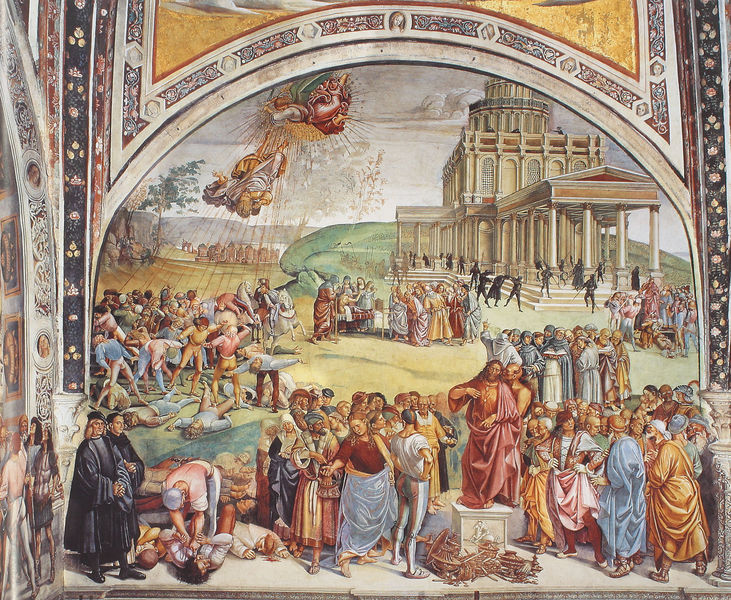
Titel: Cappella Nuova (Cappella della Madonna di S. Brizio)
Künstler: Fra Angelico
Standort: Orvieto, Dom, Cappella Nuova (Cappella della Madonna di S. Brizio) (EU - I - Umbrien)
Schlagwörter: blau, gemälde, gott, kampf, mann, wolken, menschen, stadt, frau, männer, säulen, rot, malerei, versammlung, architektur, tod, kirche, pferd, pferde, engel, bogen, treppe, treppen, soldaten, wandmalerei, podest, antike, religion, strahlen, strafe, tote, auflauf, treffen, dämon, ritter, pfarrer, jesus, teufel, mönche, tempel, biblisch, menschne, wandmaleri, treffeb